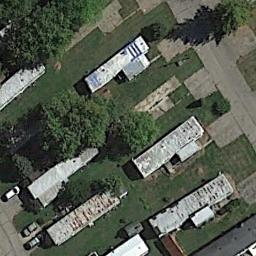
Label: mobile_home_park